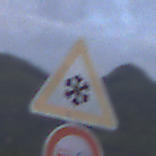
Verkehrszeichen: SchneeOderEisglaette
Zusatzzeichen unten: Ueberholverbot
Umgebung: Outdoor, Nature
Tageszeit: SunriseSunset
Wetter: PartlyCloudy
Licht: Natural
Jahreszeit: NotSpecified
Kontrast: LowContrast